Question: Somehow, I can't seem to be able to find an answer to such a simple question - draw a songle dot using webGL.
Specifically, I'm using folowing function to draw 3D graph (however, the Z axis is represented by a color):

Do not get confused by the word "3D" - I want no real 3D, I just want to produce image above using webGL.
Every pixel row is generated from an array, Y axis represents time.
Here you can see how I populate the data now:
'''
//Normal canvas rendering
for(var i=0, l=data.length;i<l;i++) {
h_ctx.beginPath();
//The color of the dot
h_ctx.fillStyle = "hsl("+(120-120*(data[i]/255))+", 100%, 45%)";
//Create a dot using color above
h_ctx.rect(i,iteration,1, 1);
h_ctx.fill();
h_ctx.closePath();
}
'''
If you want to see it in action, I have created a <URL>. It requires support of AudioContext.
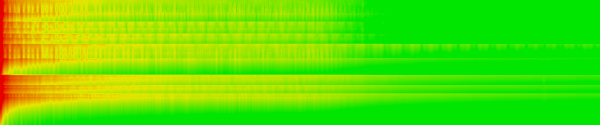
Answer: The best way to get big amounts of data into your shader would be as a texture. If your audio analyser already is a typed Uint8Array so you can just pass it to WebGL like you would pass a texture.
'''
gl.texImage2D(gl.TEXTURE_2D,0,gl.RGBA,16,16,0,gl.RGBA,gl.UNSIGNED_BYTE,yourDataArray)
'''
You could of course draw rectangles "almost" like you do it in the 2d context, which may be an easier transition into since it's in almost all tutorials the first thing you do. In WebGL a rectangle is defined by a 2 triangles, 3 vertices each. The color can be defined in many ways, but the closest to the 2d context would be to use per-vertex-color.
So you need an buffer an array with the coordinates for each of the 6 vertices (ranging from -1.0 to 1.0) . Keep in mind that in WebGL the Y axis is flipped <3, so 1 is down and -1 is up. Then you buffer an array with the 4 colors (r,g,b,a) for each of the 6 vertices (ranging from 0.0 to 1.0).
You repeat that for each of the rectangles, batch them to a single draw call and then draw them to the screen (you could draw them individually but that may lag if you do it 1024 times every frame).
Then you of course need to write basic vertex and a fragment shaders. For the vertex shader there isn't much to say it's a basic per vertex color shader passing the color attribute to the fragment shader in a varying vec4 for each vertex and calculating the vertex position in space based on your vertex position attribute.
Good thing for the gpu, if you already supplied the coordinates ranging from -1 to 1 it doesn't need to calculate much, bad for you since the gpu could easily also take the coordinates in screenspace (ranging from 0 to your screen dimension in pixels) and calculate the corresponding coordinates in clipspace (-1 to 1) at this point. In order to do so it needs to know the dimensions of your screen, which you supply via a uniform vec2.
The fragment shader then just takes the varying vec4 the vertex shaders supplied and just sets the fragColor (pixelcolor) based on it without any additional calculations. (unlike in the very first approach I suggested where you would supply the sound frequencies as a texture and almost everything else would happen in the fragment shader)
So you see drawing rectangles is super easy in WebGL and I am super horrible at explaining it. But I could give you a link to a tutorial that explains it much better and offers code snippets to play around with.
<URL>